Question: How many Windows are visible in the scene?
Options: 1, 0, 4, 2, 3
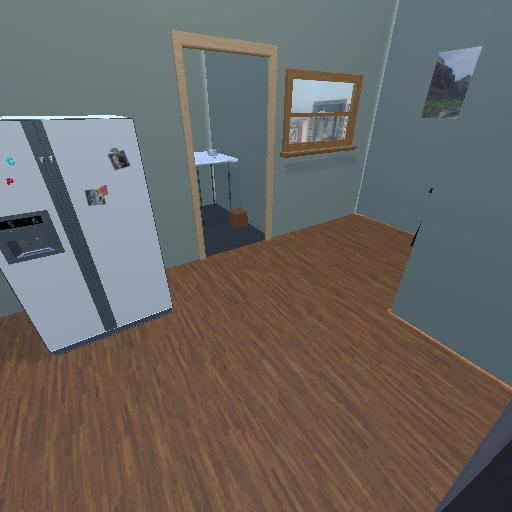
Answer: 1